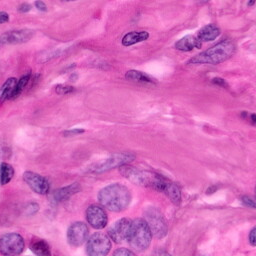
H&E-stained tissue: Pancreatic